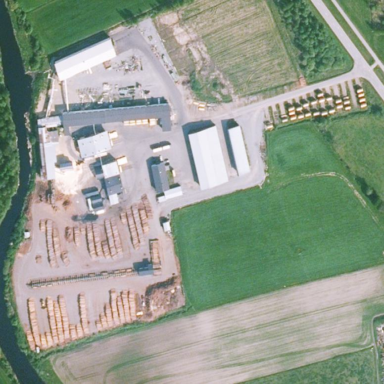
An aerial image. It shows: Industrial area that houses sawmill.